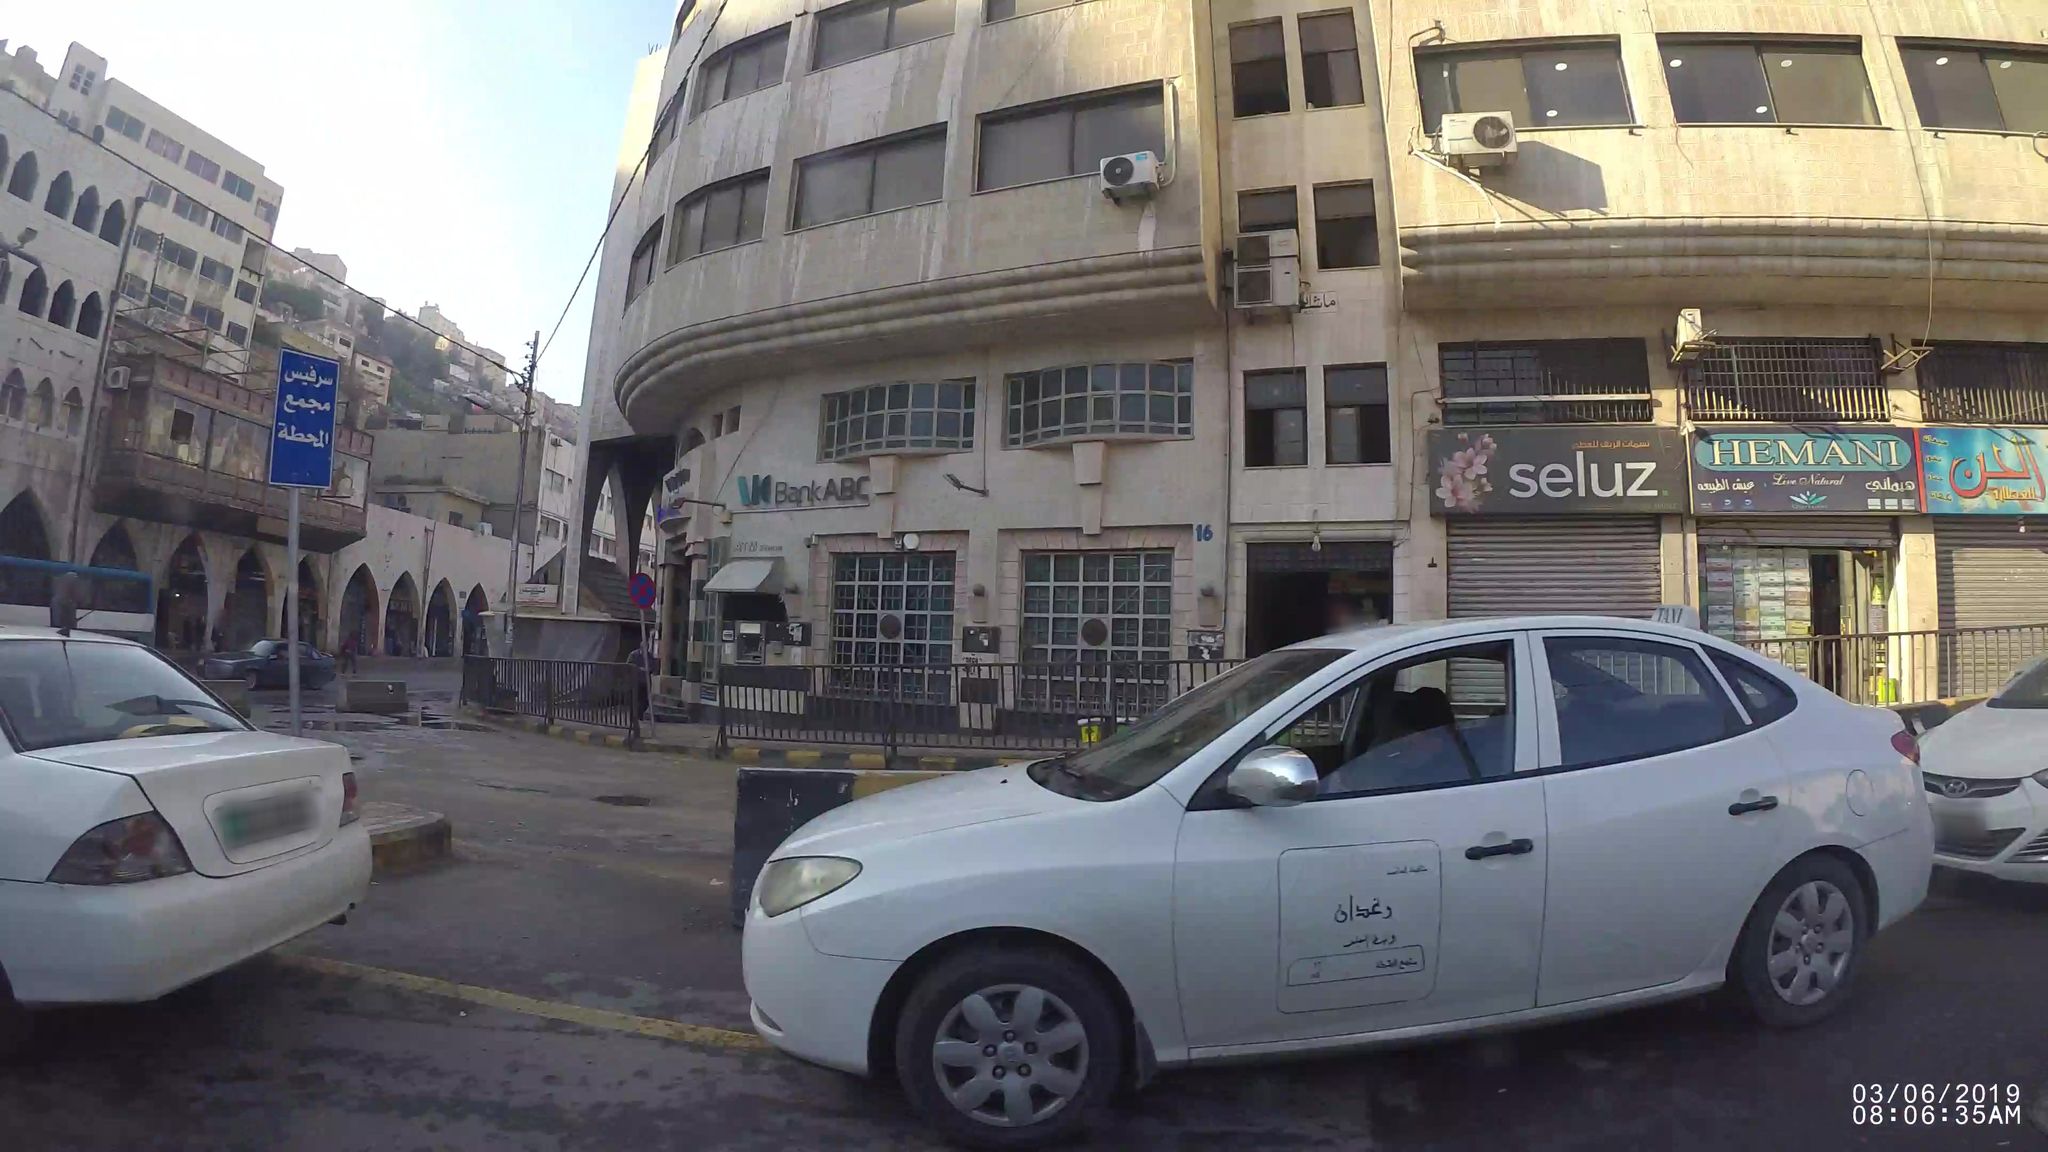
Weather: clear
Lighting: day
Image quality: good
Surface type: walking surface
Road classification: primary_link, secondary
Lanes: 2
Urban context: urban centre
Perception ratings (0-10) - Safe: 5.98, Lively: 7.72, Beautiful: 2.37, Boring: 3.54, Depressing: 5.38, Wealthy: 5.14